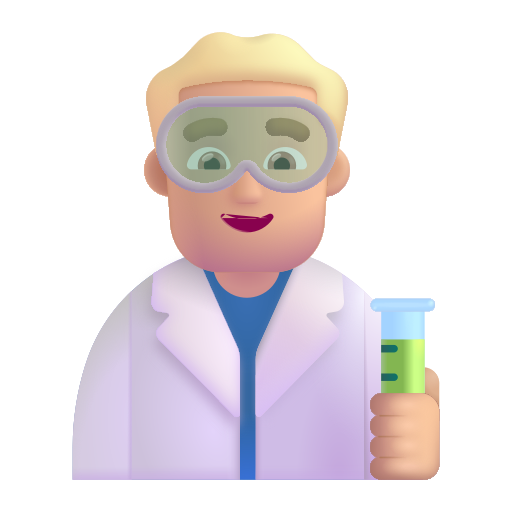
man scientist color  light